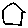
Label: hexagon